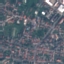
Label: Residential